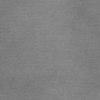
Label: dusty